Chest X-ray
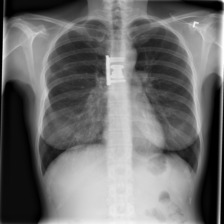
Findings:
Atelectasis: negative
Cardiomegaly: negative
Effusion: negative
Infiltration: negative
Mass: negative
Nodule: negative
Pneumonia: negative
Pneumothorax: negative
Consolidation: negative
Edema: negative
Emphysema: negative
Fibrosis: negative
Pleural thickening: negative
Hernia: negative